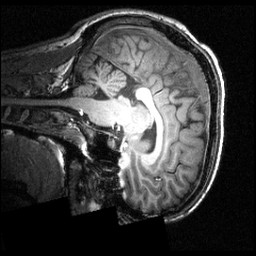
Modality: T1w
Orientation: sagittal
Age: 25
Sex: male
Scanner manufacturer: siemens
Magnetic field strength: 3.951 T
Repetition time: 1.5 s
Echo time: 0.00335 s